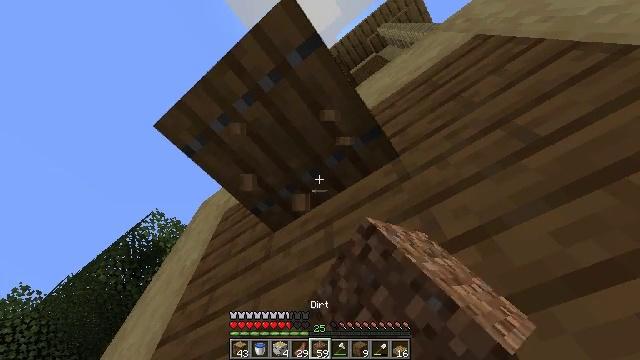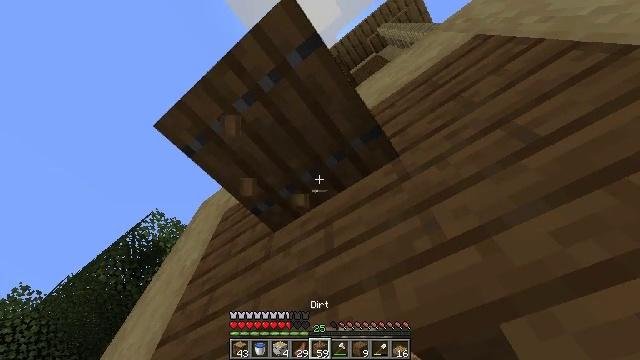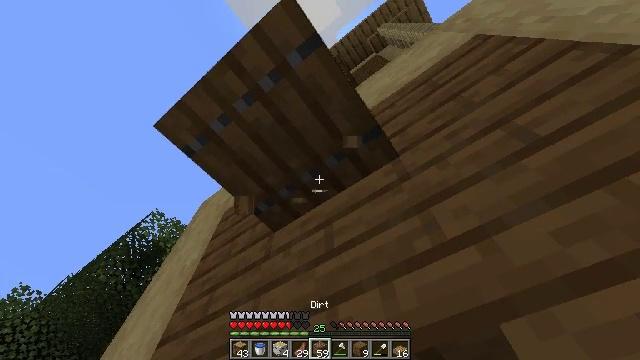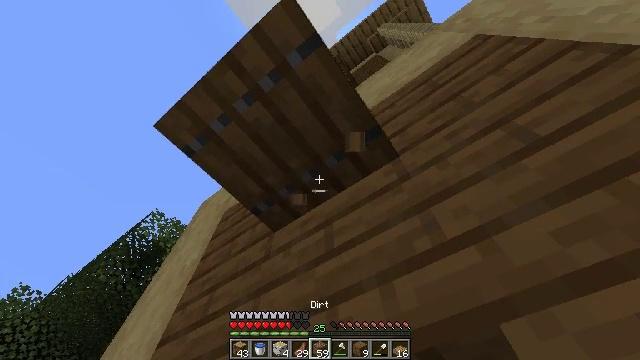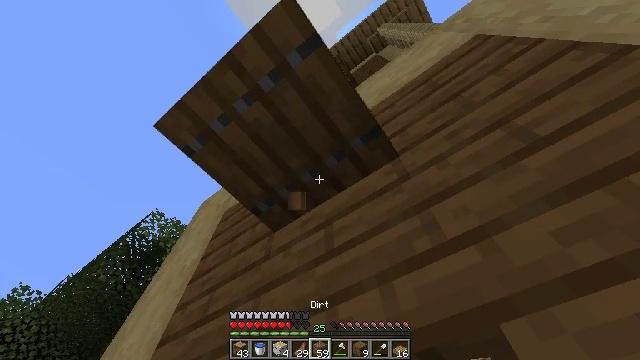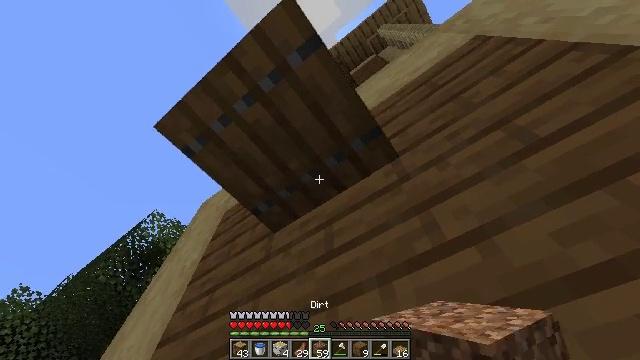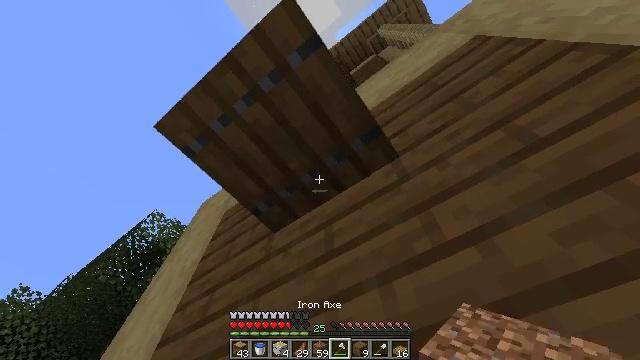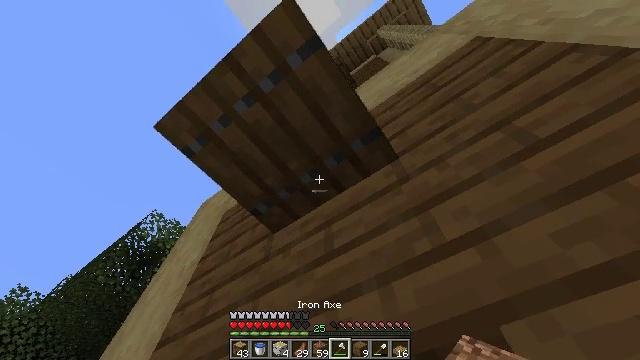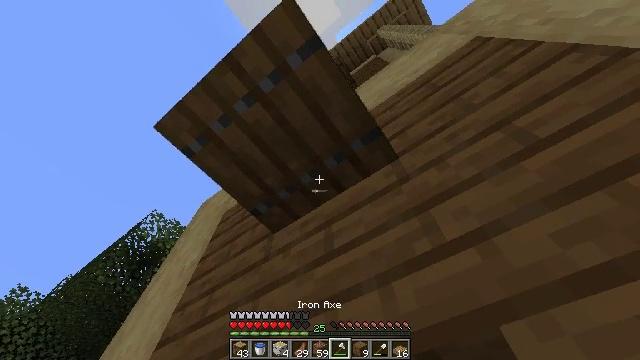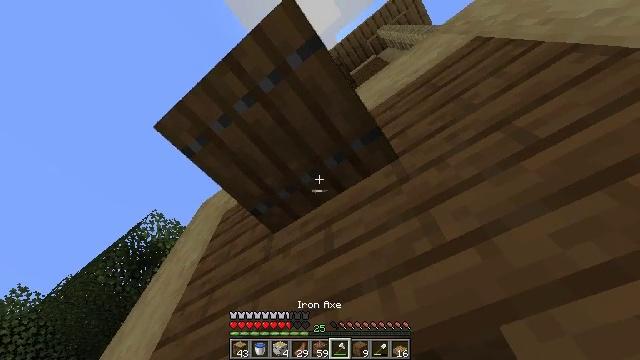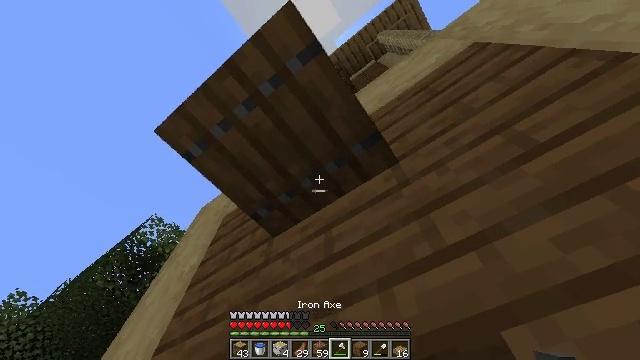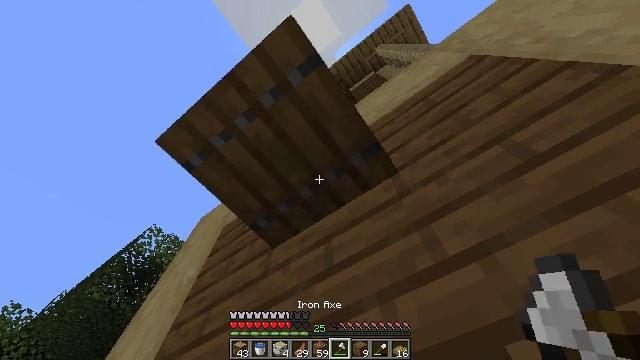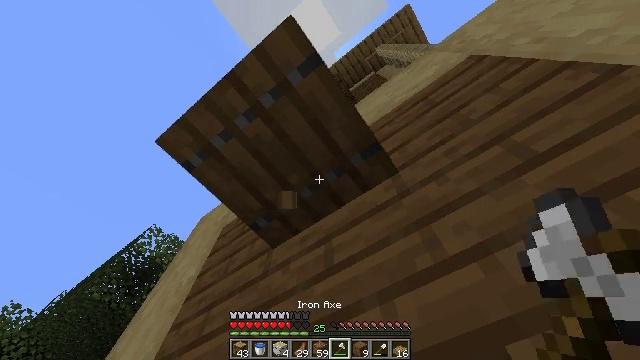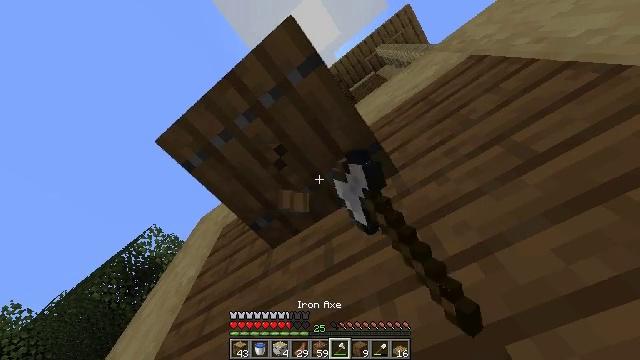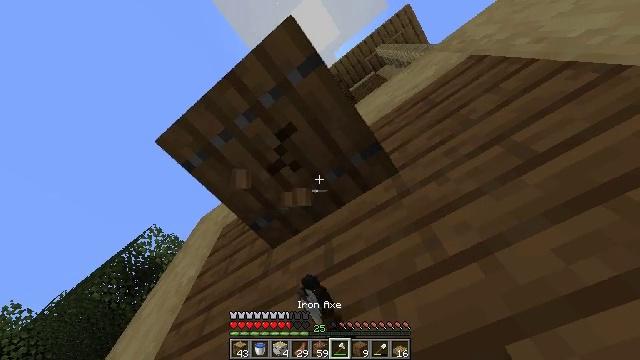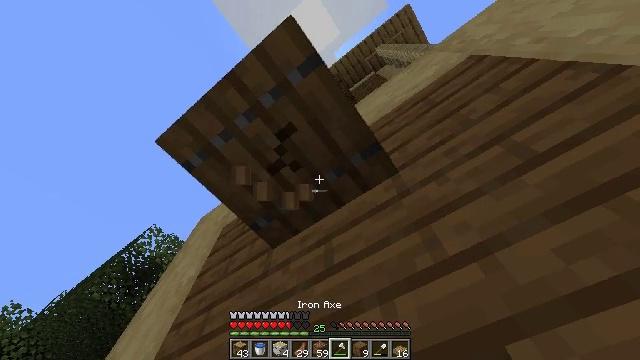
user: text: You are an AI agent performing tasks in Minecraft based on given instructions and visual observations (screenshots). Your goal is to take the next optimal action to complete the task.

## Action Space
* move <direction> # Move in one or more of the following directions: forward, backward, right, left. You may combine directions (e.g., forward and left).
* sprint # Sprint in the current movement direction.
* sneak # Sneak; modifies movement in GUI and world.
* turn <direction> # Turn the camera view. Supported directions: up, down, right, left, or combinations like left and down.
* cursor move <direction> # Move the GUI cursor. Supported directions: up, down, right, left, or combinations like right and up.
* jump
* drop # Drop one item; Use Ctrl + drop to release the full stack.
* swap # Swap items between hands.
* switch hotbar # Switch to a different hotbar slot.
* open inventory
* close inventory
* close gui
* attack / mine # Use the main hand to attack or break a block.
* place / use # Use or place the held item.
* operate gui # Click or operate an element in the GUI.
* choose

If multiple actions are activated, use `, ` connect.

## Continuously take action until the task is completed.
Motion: motion action
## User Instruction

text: Assemble a birch fence with birch planks on a crafting table.
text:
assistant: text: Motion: no_op
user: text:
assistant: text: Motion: no_op
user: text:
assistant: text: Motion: no_op
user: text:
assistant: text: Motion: no_op
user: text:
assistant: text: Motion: no_op
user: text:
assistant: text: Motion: no_op
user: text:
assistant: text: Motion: no_op
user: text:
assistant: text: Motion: no_op
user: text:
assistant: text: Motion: no_op
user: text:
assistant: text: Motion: no_op
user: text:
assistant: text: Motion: turn up
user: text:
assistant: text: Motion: attack / mine
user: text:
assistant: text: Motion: attack / mine
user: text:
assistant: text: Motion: attack / mine
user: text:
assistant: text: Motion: attack / mine
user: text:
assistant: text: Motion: attack / mine
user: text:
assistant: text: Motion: attack / mine
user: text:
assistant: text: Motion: attack / mine
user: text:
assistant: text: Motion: attack / mine
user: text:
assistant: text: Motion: attack / mine
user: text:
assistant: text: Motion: attack / mine
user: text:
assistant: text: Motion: attack / mine
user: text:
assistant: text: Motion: attack / mine
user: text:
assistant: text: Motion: attack / mine
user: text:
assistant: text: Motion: attack / mine
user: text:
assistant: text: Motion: no_op
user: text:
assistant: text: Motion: turn right and down
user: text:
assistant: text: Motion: turn right and down
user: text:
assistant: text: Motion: turn right and down
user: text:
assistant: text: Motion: move back, turn right and down